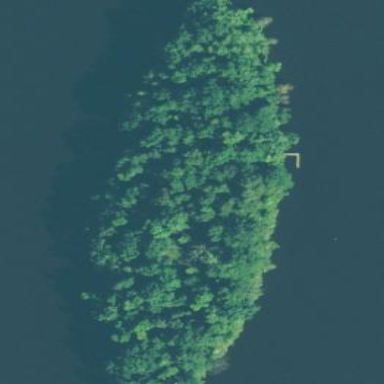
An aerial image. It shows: Island.